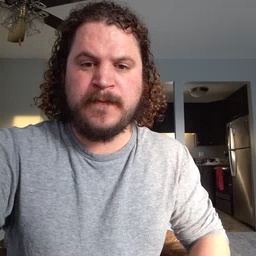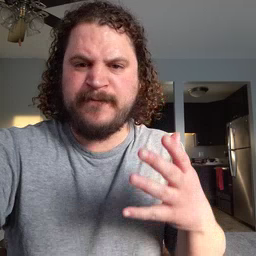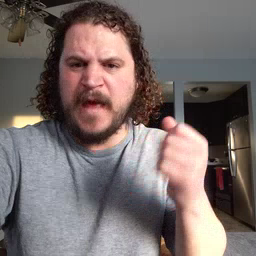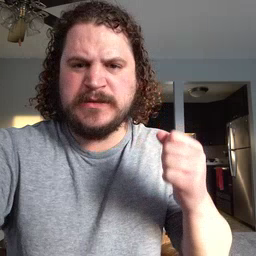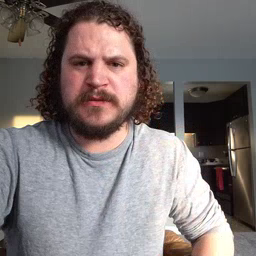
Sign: fast